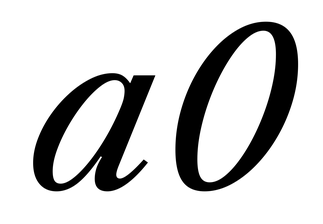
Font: LibreCaslonText-Italic_Italic